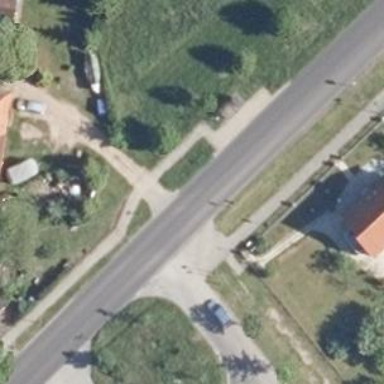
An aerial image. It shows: Asphalt footway.